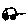
Label: car